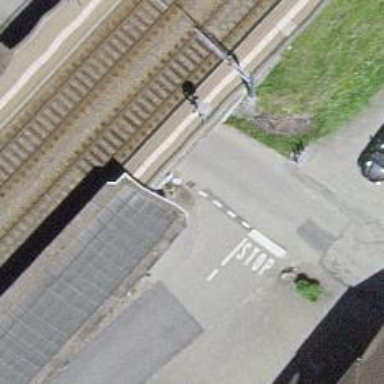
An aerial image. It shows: Asphalt footway with tunnel.